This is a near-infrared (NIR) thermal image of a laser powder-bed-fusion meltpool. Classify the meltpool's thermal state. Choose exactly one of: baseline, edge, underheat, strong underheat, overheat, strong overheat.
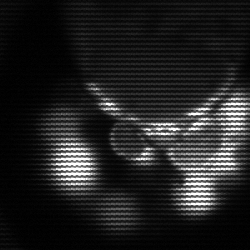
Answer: baseline